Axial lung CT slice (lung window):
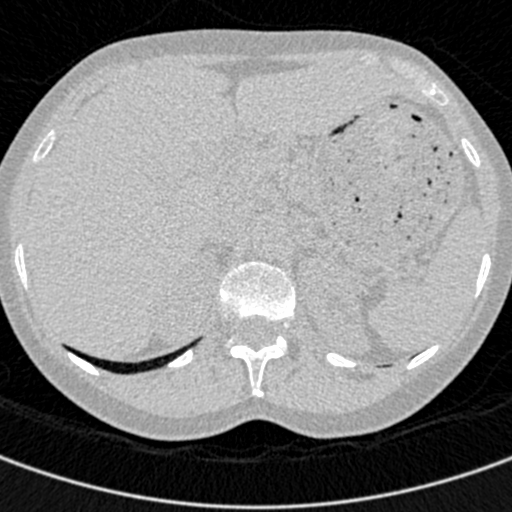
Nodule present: no